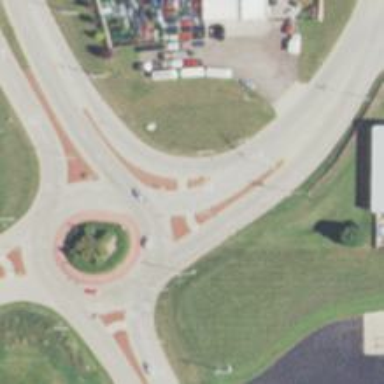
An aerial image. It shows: Roundabout on primary highway.